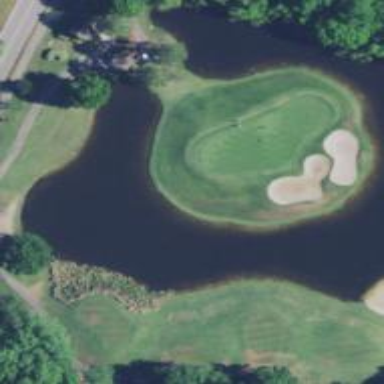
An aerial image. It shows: View of golf hole.